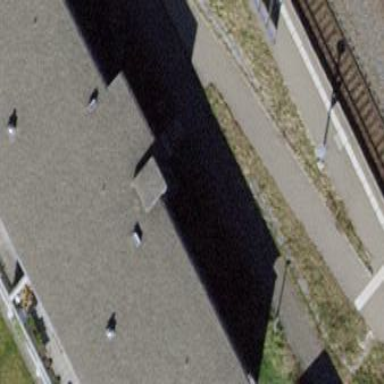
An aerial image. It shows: Skillion-roofed apartment building.